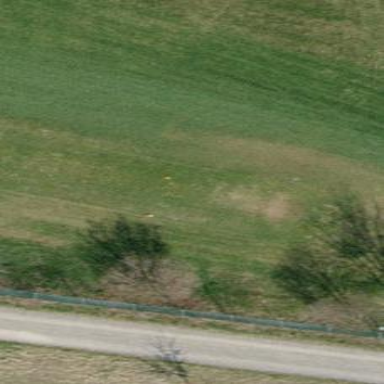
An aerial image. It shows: Grass area designated as golf tee.